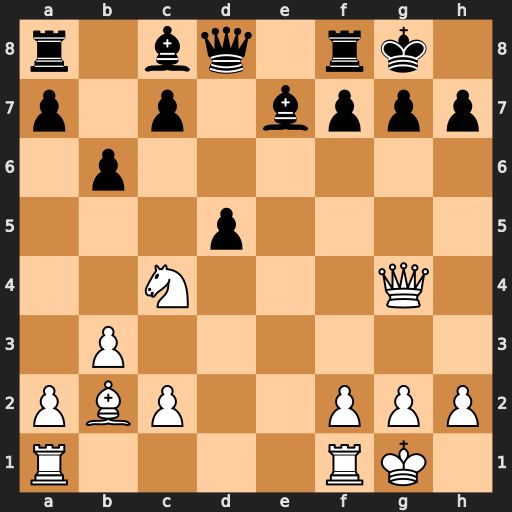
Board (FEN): r1bq1rk1/p1p1bppp/1p6/3p4/2N3Q1/1P6/PBP2PPP/R4RK1
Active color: w
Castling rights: -
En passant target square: -
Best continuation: Qxg7#